Field crop: tomato
Growth stage: 1
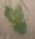
Species: solanum